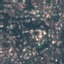
Label: Residential